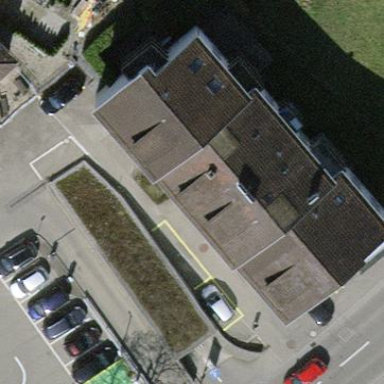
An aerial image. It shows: Historic building.